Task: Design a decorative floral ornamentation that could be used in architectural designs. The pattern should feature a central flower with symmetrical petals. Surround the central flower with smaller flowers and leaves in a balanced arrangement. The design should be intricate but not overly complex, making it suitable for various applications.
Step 978:
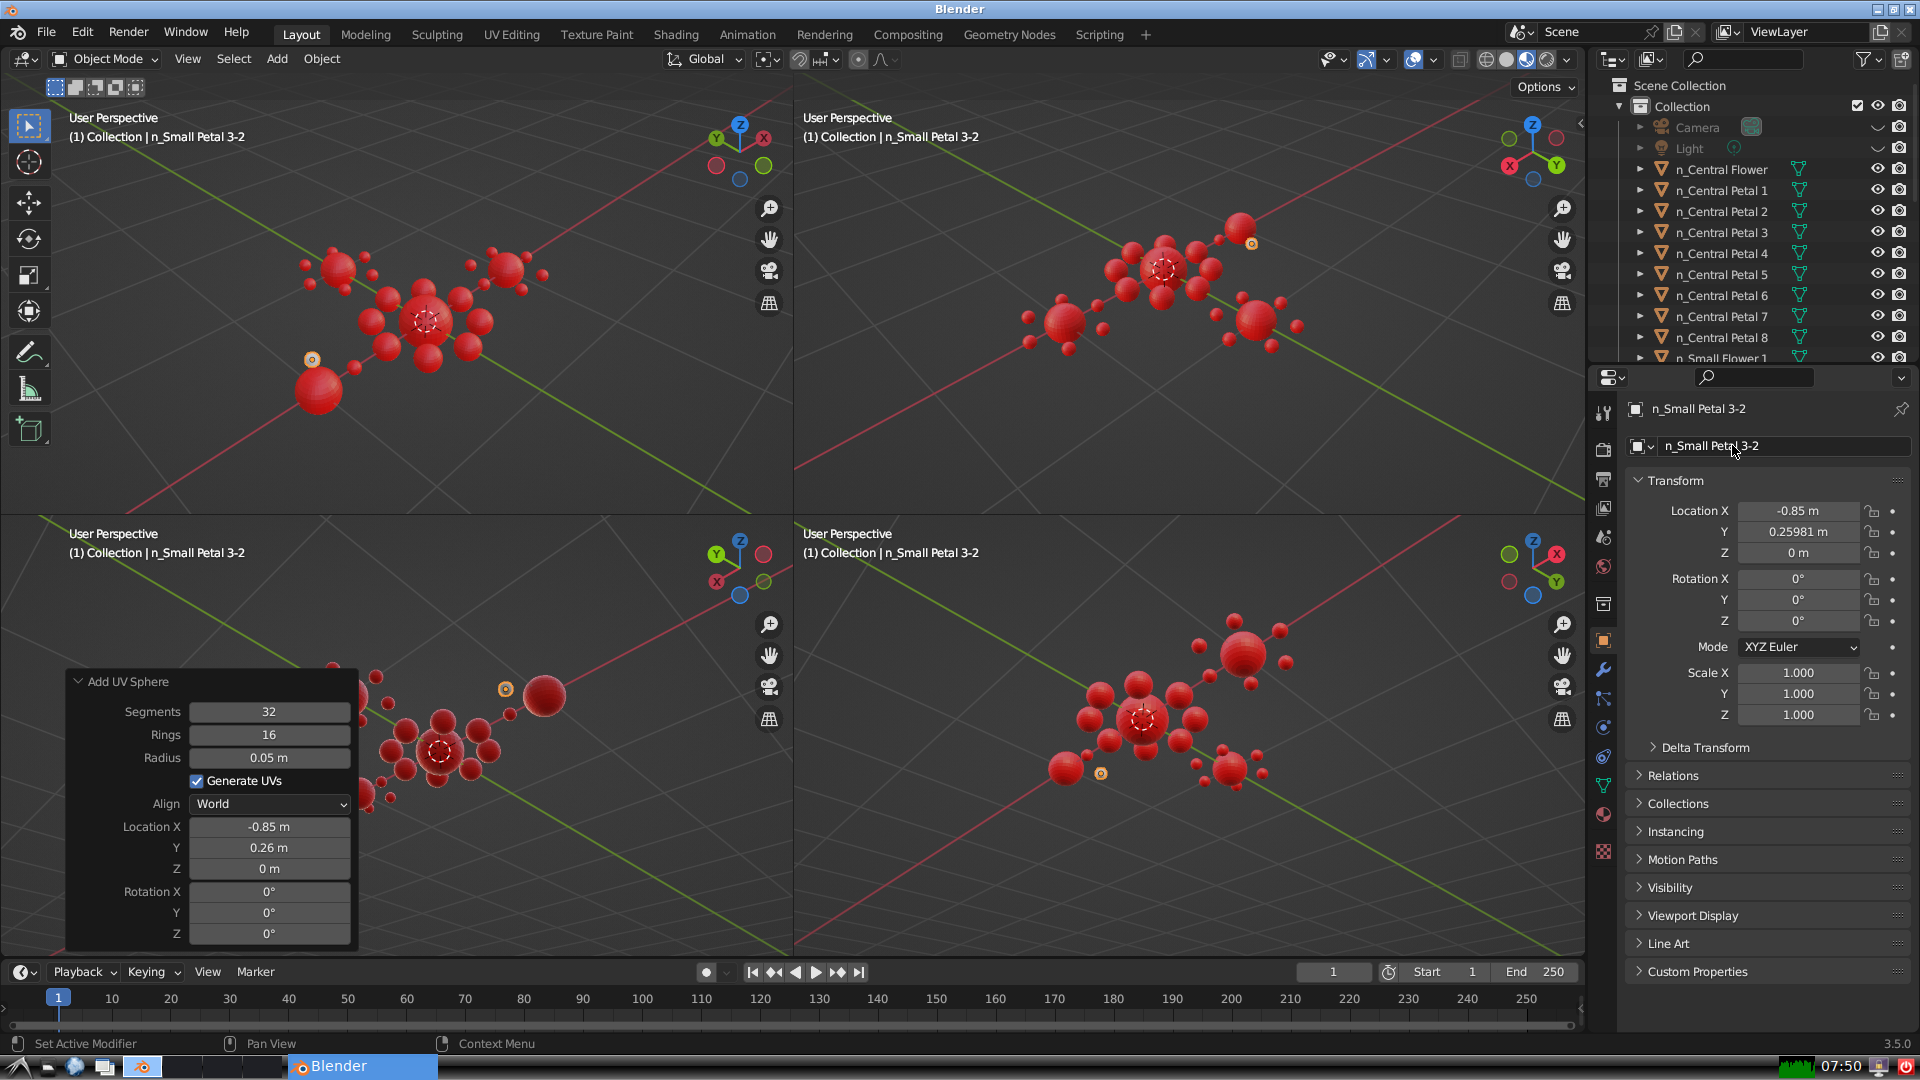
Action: {"mouse_move": [1603, 815]}